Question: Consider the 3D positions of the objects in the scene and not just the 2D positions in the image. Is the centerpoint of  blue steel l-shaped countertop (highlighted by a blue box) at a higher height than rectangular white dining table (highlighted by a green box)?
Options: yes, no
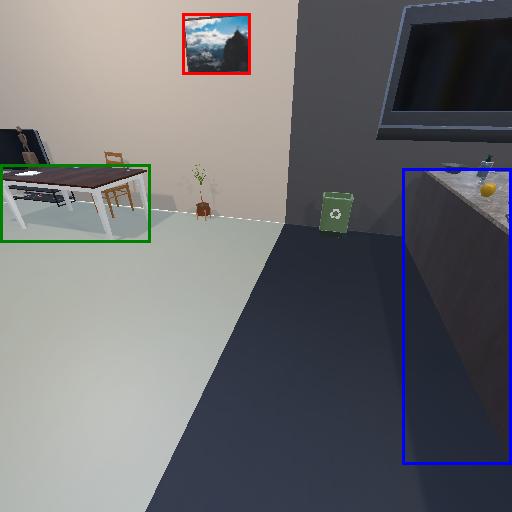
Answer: yes